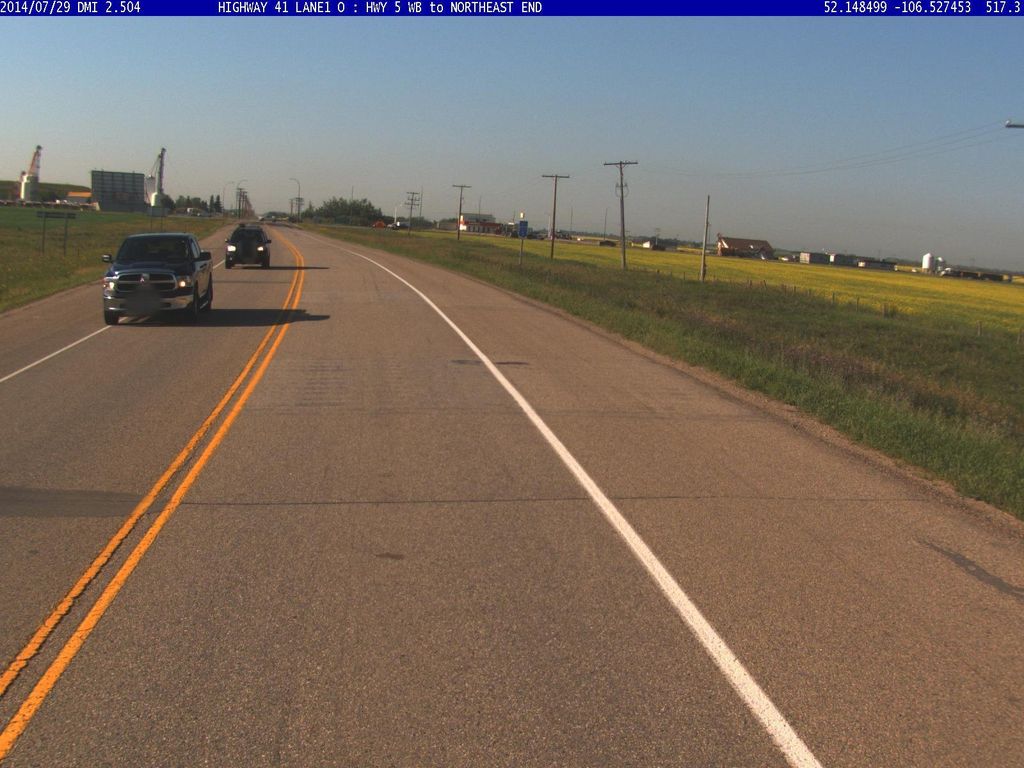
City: saskatoon